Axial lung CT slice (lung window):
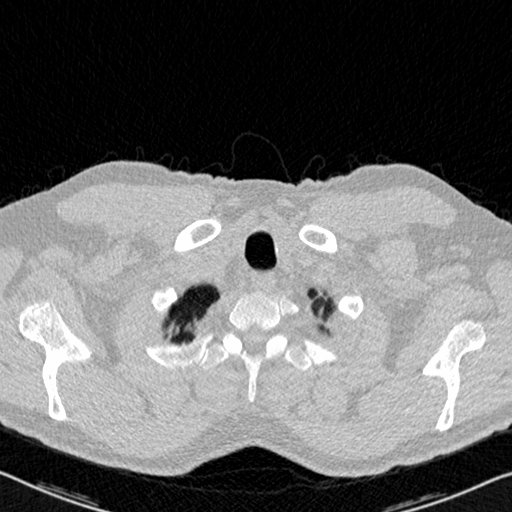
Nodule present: no